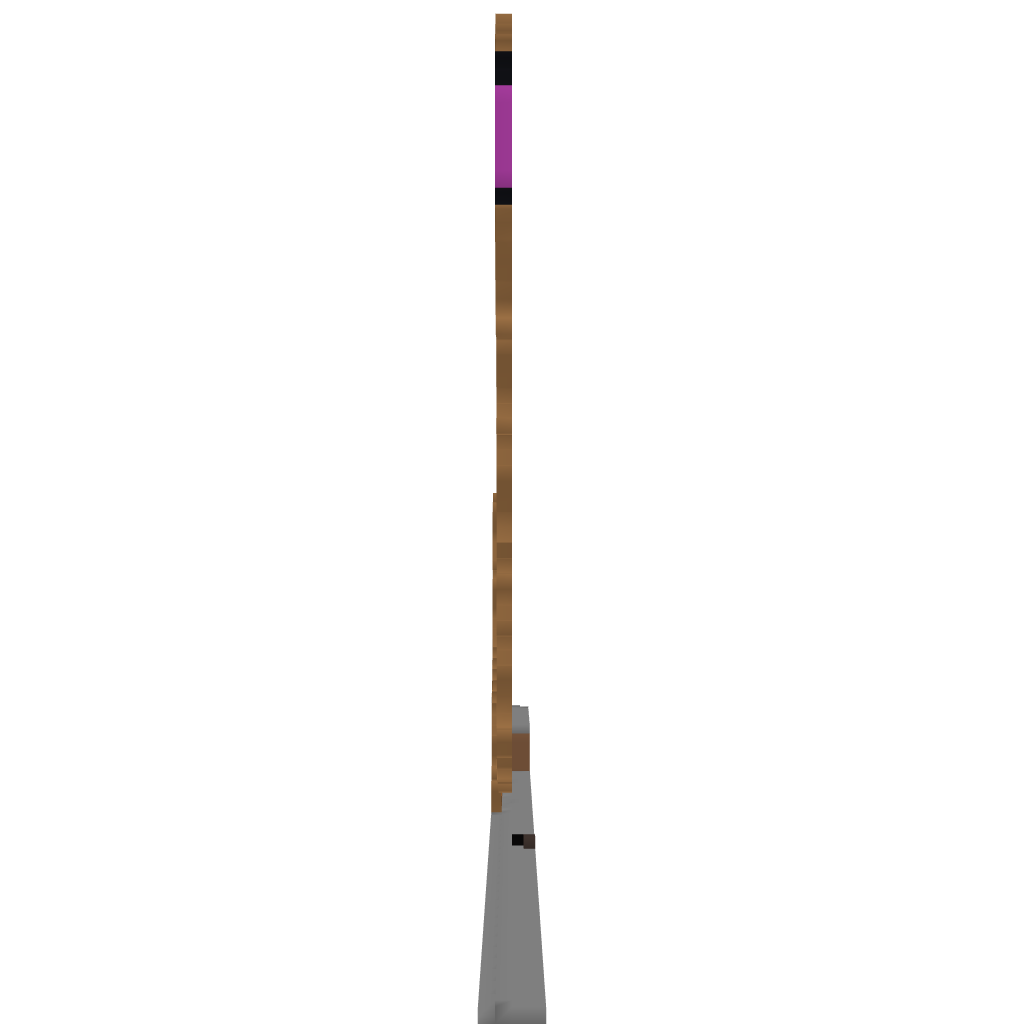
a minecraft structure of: Castlevania: Death vs Simon Belmont